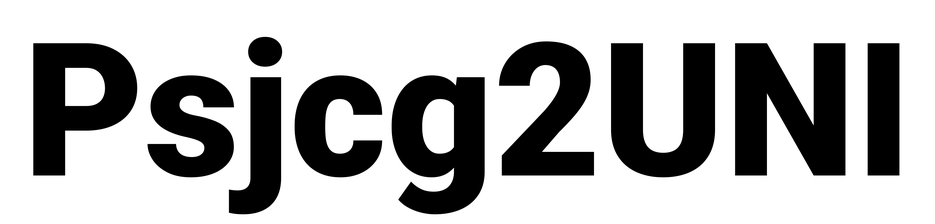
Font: Roboto_Black